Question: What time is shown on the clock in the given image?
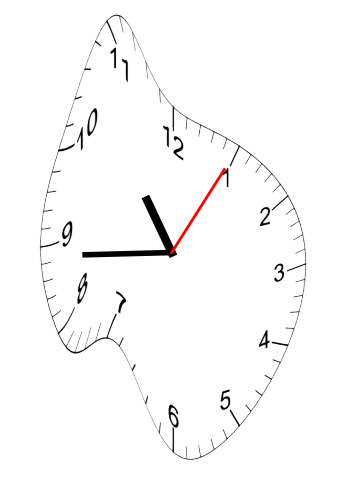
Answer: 10:44:05